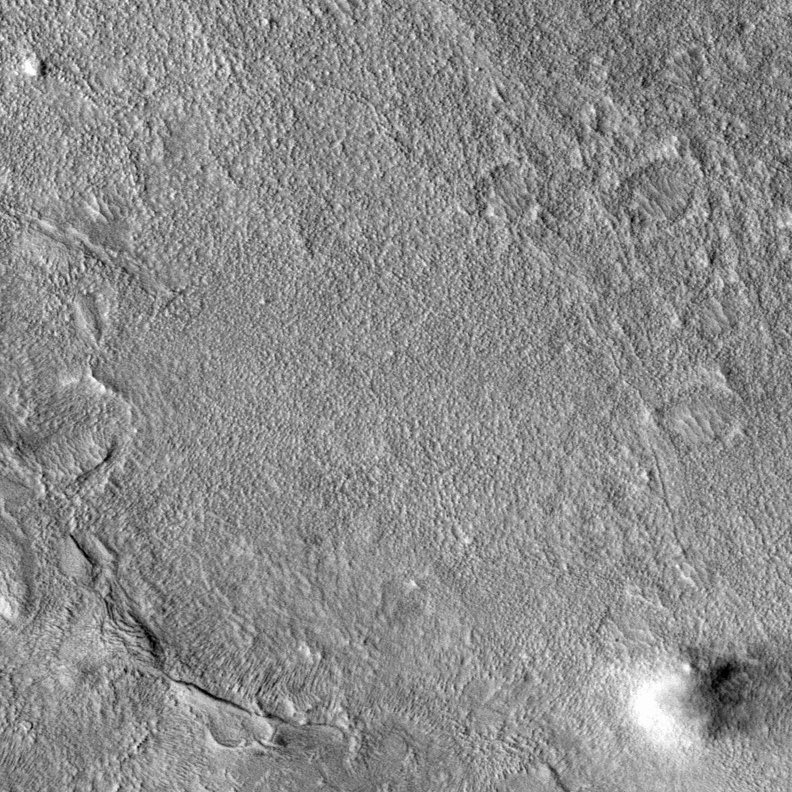
Label: dustdevil